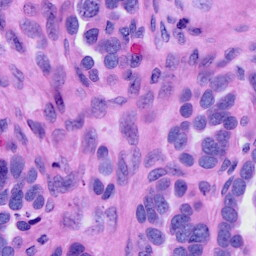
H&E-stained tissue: Ovarian